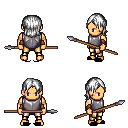
a pixel art fantasy rpg character, male body template, human, tanned skin, steel chest armor, gold greaves, white long bangs hairstyle, cloth bracers, black slippers, spear, four views (front, back, left, right), 2x2 character sprite sheet, small pixel art, hard edges, no anti-aliasing